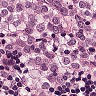
Metastatic tissue present: yes